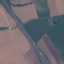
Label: Highway